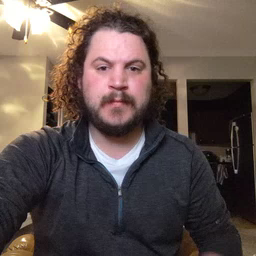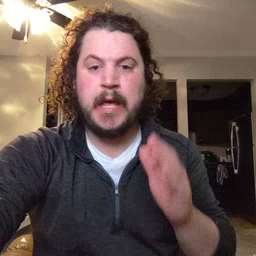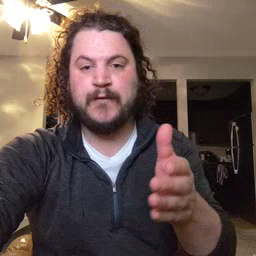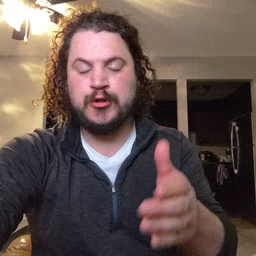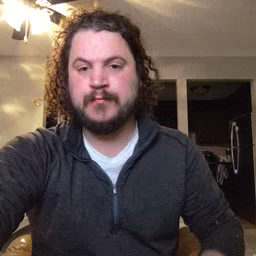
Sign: after